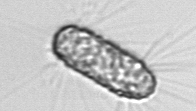
Label: Corethron_hystrix